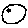
Label: moon